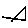
Label: triangle